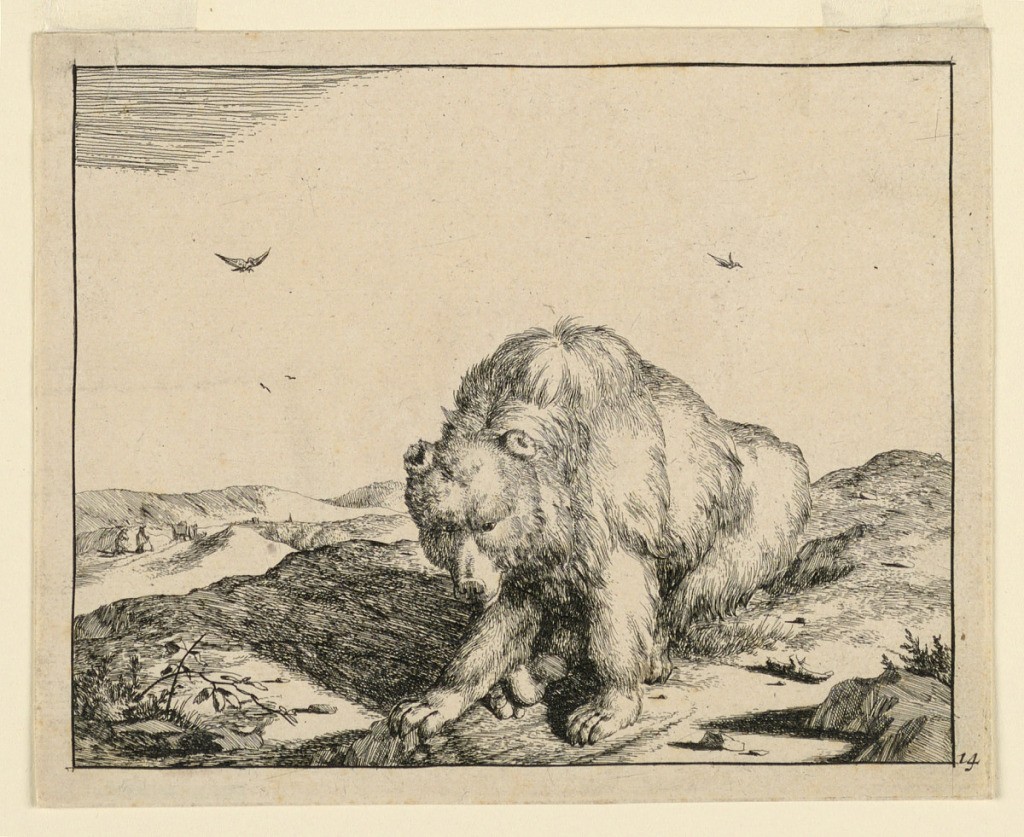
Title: Seated Bear, from a Set of Sixteen Views of Bears
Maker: Marcus de Bye, 1639 – 1690
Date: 1664
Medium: Etching on white laid paper
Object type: Print
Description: A large bear, seen frontally, seared in an open landscape; figures and a farm wagon, left distance.